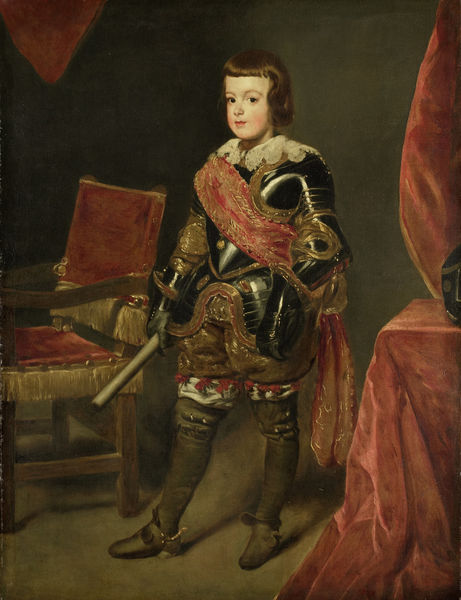
Titel: Prins Balthasar Carlos (1629-46). Zoon van de Spaanse koning Philips IV op ongeveer elfjarige leeftijd
Künstler: Juan Bautista Martínez del Mazo
Standort: Amsterdam
Institution: Rijksmuseum
Schlagwörter: gemälde, schatten, braun, holz, licht, mund, nase, stuhl, rot, augen, porträt, öl, kind, bett, junge, stolz, stiefel, rüstung, skepsis